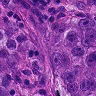
Metastatic tissue present: yes